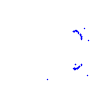
Particle: proton